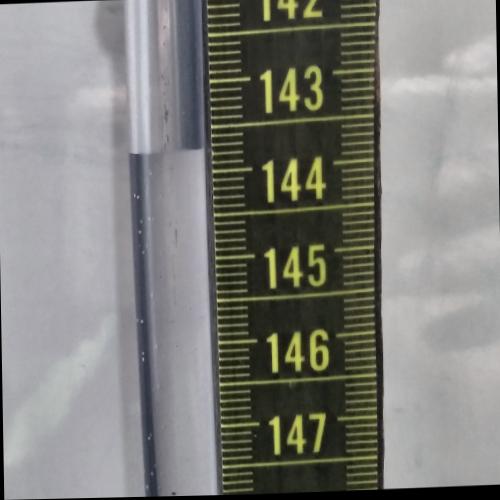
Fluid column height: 143.7 cm